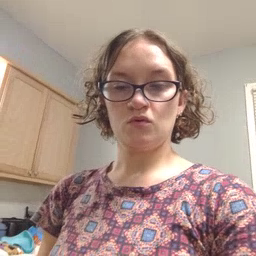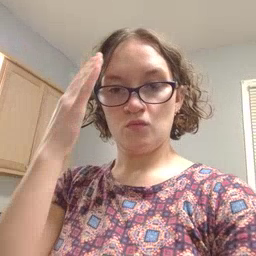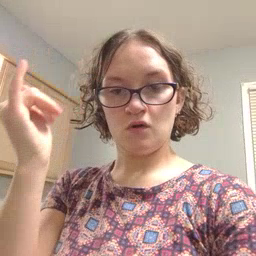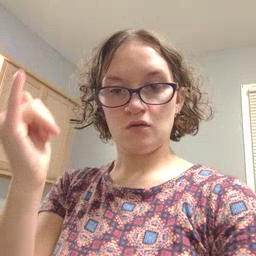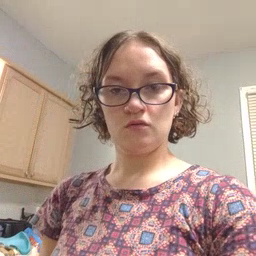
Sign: why